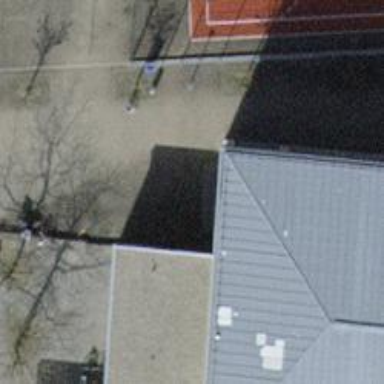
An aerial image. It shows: Surveillance object is present in the image.